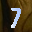
Label: 7